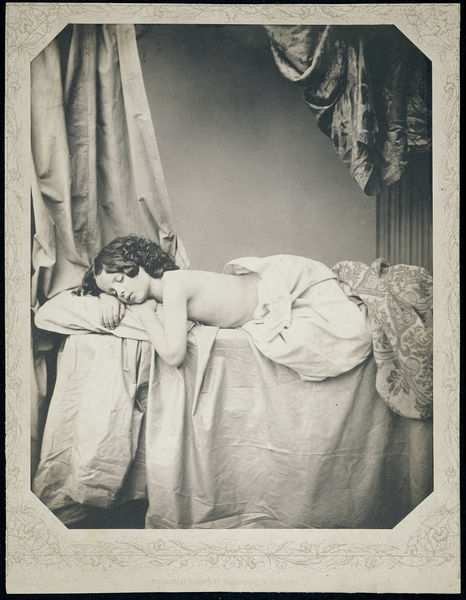
Titel: Studie van Eugenie von Klenze
Künstler: Franz Hanfstaengl
Standort: Amsterdam
Institution: Rijksmuseum
Schlagwörter: akt, hand, nackt, schlaf, weiß, mädchen, frau, grau, mund, nase, schwarz, tuch, wand, arme, augen, falten, gesicht, vorhang, haare, decke, kind, lippen, locken, liegen, ruhen, schlafen, schlafend, kissen, vorhänge, bett, liegend, foto, fotografie, zuneigung, betttuch, baldachin, ausruhen, liegt, unschuld, schläft, passepartout